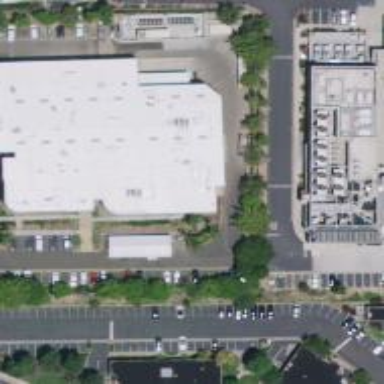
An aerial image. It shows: Industrial office building with flat roof.